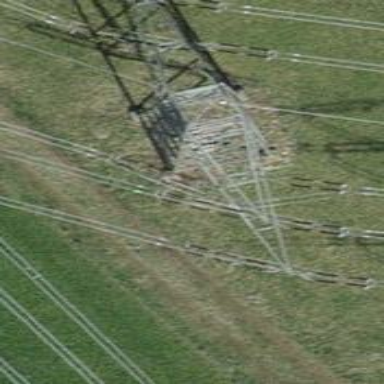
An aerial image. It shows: Power line in the image.